Brain MRI, t2w sequence, axial 2D slice.
Patient: age 31, sex M, weight 80 kg, height 1.78 m
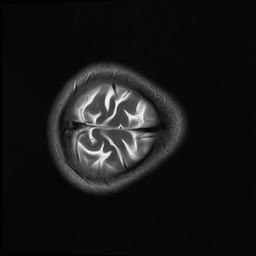